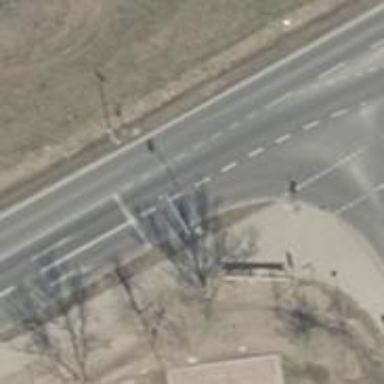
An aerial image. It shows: Road with traffic signals.